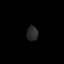
Tissue: prostate
Cell type: T cells
Senescence score: 0.3504
Nuclear area (px): 163
Mean DAPI intensity: 42.074